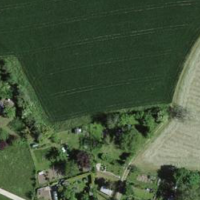
EUNIS habitat code: 25
Species observed at this site:
Picus viridis